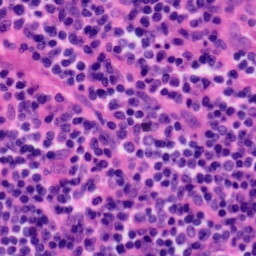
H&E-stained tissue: Tonsil